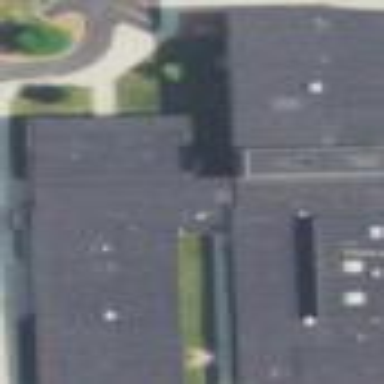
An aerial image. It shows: School building.